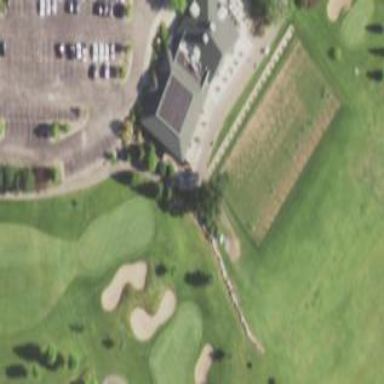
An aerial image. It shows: Clubhouse building at golf course.